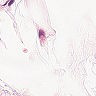
Metastatic tissue present: no